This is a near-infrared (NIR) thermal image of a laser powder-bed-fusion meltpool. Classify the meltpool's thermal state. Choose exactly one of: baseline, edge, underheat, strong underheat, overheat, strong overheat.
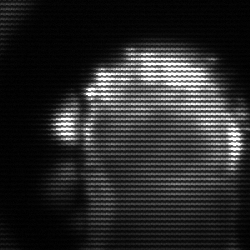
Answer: baseline